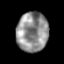
Tissue: prostate
Cell type: Epithelial cells
Senescence score: 0.3362
Nuclear area (px): 1221
Mean DAPI intensity: 143.493